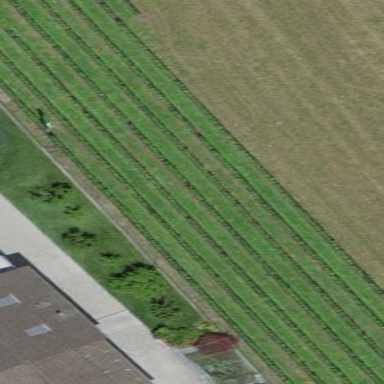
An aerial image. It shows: Vineyard growing grapes.